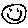
Label: smiley face